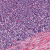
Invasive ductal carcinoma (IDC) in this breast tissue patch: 1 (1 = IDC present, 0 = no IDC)